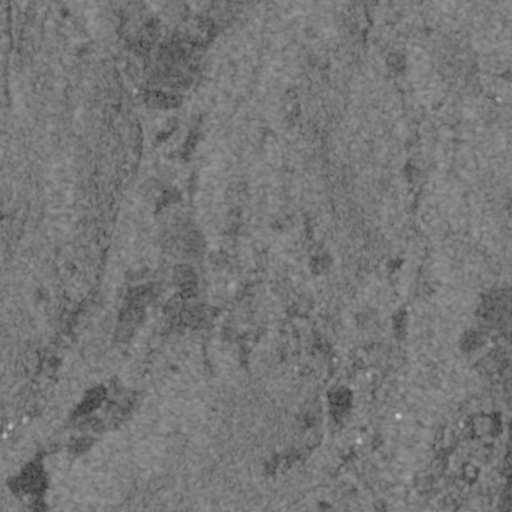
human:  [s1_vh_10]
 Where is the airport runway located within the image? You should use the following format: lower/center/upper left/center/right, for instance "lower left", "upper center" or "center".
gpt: The airport runway is located in the upper right of the image.
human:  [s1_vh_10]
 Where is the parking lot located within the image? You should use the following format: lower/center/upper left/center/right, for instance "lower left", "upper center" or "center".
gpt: The parking lot is located in the lower of the image.
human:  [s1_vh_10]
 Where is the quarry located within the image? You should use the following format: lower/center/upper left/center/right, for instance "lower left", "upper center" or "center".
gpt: The quarry is located in the lower right of the image.
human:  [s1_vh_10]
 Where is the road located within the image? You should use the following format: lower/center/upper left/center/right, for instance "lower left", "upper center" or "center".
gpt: There is no road in the image.

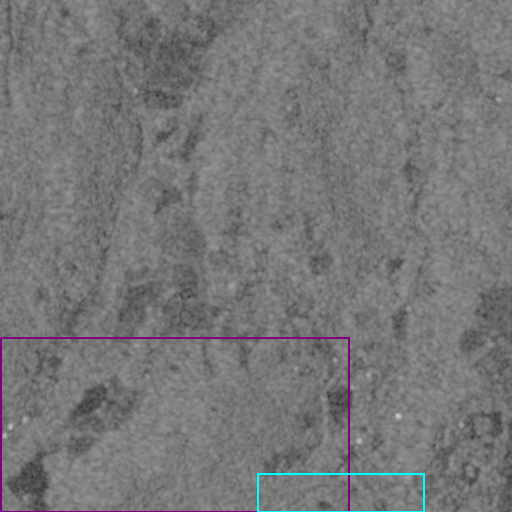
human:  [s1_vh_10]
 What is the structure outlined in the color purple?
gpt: The structure outlined in purple is a park.
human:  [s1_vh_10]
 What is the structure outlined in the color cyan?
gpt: The structure outlined in cyan is a quarry.
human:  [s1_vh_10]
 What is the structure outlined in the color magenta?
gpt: There is no magenta outline.